Question: I have a log for a simple SMTP transaction. (Its a bit long so access it <URL>. It shows the exchange of low-level handshakes such as 'HELO', 'MAIL', etc.
When the server which is supposed to receive an email is ready to accept email data, it send the following (line 12 in the log):
'''
RawSmtp Information: 0 : << 354 Start mail input; end with <CRLF>.<CRLF>
'''
However, the end of transmission is a bit confusing (lines 74/75):
'''
RawSmtp Information: 0 : >> cannot foresee
RawSmtp Information: 0 : >>
RawSmtp Information: 0 : << 250 OK
'''
which when viewed in notepad looks like:

The code however is simply written like this:
'''
WriteResponse(writer, "354 Start mail input; end with <CRLF>.<CRLF>");
string line;
while ((line = reader.ReadLine()) != null && line != ".")
{
//do stuff
}
'''
Is that standard? I mean sending something like '<CRLF>.<CRLF>' and only checking for the dot ('.')...?
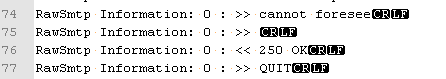
Answer: It is checking for a whole line with just a '.' in it.
This is the standard technique for indicating the end of a DATA section. See <URL>.
Also, as @jstedfast points out, the 'StreamReader.ReadLine()' method removes the '"
"' end-of-line sequence from the strings that it returns, so in that case, the resulting string will be '"."'